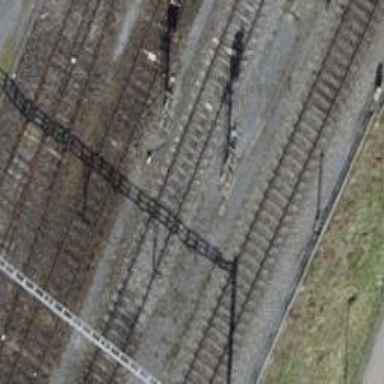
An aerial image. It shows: Railway signal.